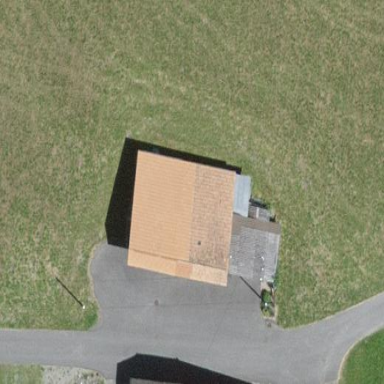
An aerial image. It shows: Shed building.